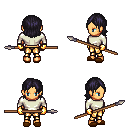
a pixel art fantasy rpg character, female body template, human, tanned skin, white long-sleeve shirt, gold greaves, raven long bangs hairstyle, gold gloves, brown slippers, spear, four views (front, back, left, right), 2x2 character sprite sheet, small pixel art, hard edges, no anti-aliasing